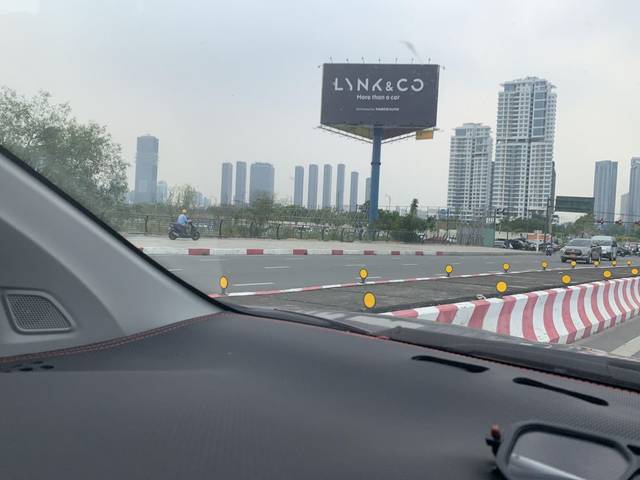
Region: Vietnam
Coordinates: 10.778, 106.723